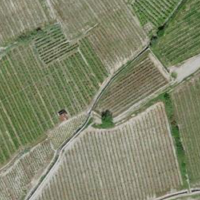
EUNIS habitat code: 40
Species observed at this site:
Geranium pyrenaicum